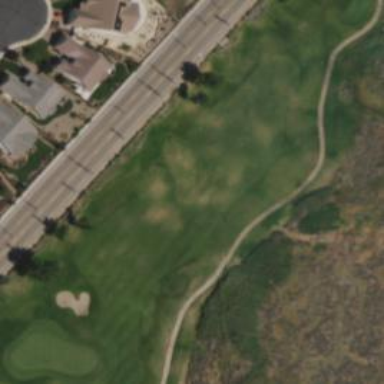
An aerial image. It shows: View of golf hole.